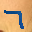
Label: 7